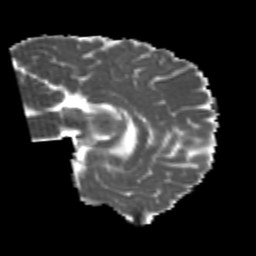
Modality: MD
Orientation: sagittal
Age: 22
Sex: male
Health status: healthy
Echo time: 0.074 s